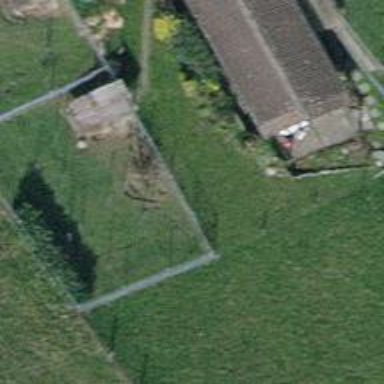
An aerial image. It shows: Shed.